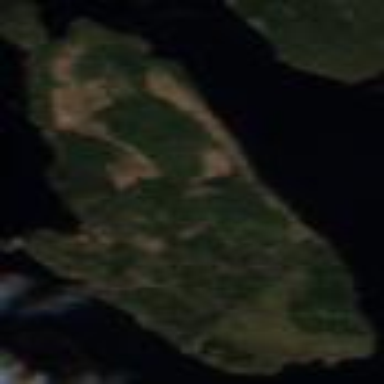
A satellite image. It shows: Image showing island.